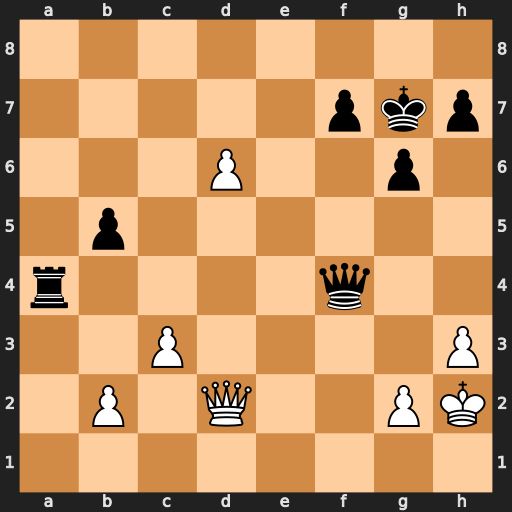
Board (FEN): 8/5pkp/3P2p1/1p6/r4q2/2P4P/1P1Q2PK/8
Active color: w
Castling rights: -
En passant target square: -
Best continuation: Qxf4 Rxf4 d7 Rf2 d8=Q